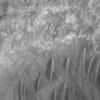
Label: not_dusty